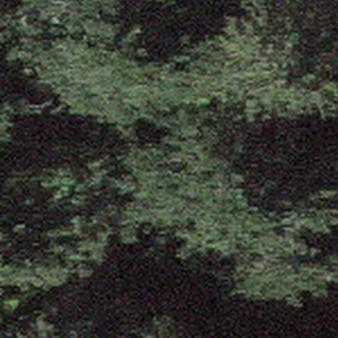
Label: other